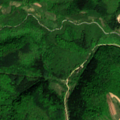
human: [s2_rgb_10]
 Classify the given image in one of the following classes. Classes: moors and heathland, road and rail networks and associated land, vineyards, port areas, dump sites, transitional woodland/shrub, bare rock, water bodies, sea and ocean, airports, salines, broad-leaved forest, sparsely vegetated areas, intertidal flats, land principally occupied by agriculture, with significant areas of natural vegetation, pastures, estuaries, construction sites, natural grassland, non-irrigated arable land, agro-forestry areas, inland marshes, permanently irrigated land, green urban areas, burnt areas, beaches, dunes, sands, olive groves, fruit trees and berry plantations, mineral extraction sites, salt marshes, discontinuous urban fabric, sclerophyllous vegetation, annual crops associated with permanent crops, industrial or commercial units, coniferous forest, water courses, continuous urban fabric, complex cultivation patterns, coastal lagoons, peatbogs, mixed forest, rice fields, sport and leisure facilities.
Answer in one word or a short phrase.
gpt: complex cultivation patterns, broad-leaved forest, mixed forest